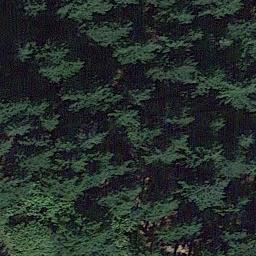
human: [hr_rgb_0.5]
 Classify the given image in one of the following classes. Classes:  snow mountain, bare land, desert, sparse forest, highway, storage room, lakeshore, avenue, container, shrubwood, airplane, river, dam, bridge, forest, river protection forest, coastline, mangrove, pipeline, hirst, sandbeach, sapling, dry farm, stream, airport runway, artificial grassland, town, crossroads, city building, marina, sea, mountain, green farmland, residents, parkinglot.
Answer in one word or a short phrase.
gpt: forest